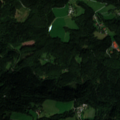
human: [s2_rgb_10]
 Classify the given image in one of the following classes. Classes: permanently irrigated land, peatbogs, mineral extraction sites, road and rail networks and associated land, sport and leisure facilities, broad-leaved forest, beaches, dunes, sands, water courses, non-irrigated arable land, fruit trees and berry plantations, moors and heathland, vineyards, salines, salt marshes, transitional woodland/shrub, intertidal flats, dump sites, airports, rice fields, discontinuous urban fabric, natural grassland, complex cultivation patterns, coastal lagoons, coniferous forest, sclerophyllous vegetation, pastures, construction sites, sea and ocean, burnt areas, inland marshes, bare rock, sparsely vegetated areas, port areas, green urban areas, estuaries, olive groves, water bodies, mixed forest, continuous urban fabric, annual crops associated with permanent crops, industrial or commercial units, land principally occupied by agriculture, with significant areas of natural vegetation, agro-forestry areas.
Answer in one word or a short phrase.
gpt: pastures, land principally occupied by agriculture, with significant areas of natural vegetation, broad-leaved forest, coniferous forest, mixed forest